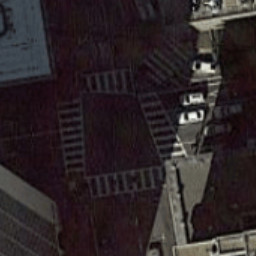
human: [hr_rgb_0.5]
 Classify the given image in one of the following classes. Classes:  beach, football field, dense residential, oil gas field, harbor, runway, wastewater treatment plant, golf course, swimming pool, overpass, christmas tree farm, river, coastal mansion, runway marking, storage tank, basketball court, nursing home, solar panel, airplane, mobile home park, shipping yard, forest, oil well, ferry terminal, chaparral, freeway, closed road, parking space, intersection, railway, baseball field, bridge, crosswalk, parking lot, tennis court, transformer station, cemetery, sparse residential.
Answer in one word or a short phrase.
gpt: crosswalk